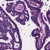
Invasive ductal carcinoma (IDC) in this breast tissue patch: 0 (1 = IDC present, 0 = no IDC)